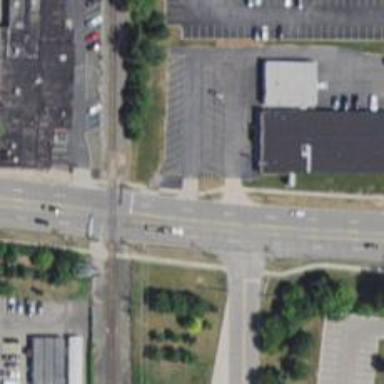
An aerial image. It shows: Unmarked road crossing.